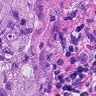
Metastatic tissue present: yes